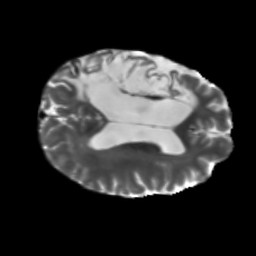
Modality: T2w
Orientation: axial
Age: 46
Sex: male
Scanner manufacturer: siemens
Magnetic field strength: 3 T
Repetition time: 5.25 s
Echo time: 0.08 s